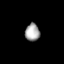
Tissue: lung
Cell type: Fibroblasts
Senescence score: 0.6432
Nuclear area (px): 253
Mean DAPI intensity: 162.7